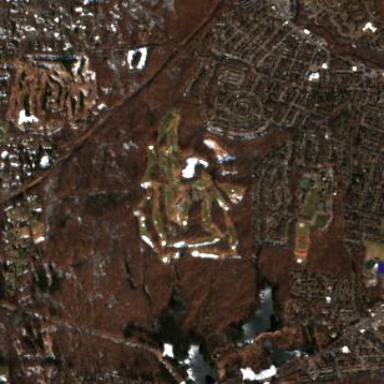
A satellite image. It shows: Golf course.